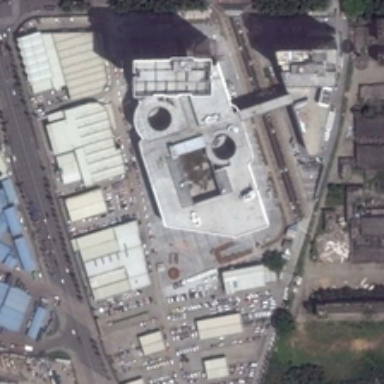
There are many tall buildings on the land .